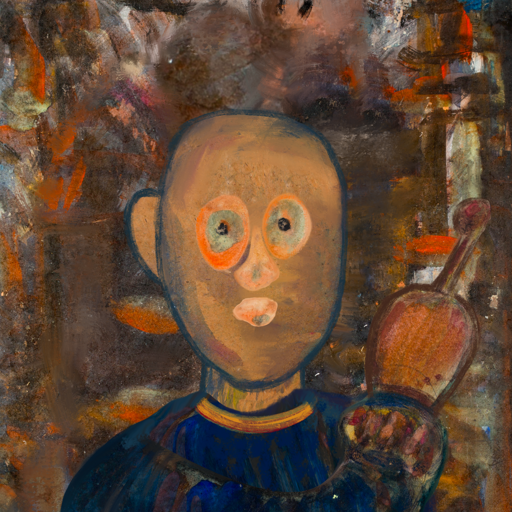
Background: GypsyQueen, Head And Neck Front: In_The_Sun, Face Front: Childish, Bust: Pipe, Hair Front: Blank, Head Accessory: Blank, Second Necklace: Blank, Necklace: Mother_And_Son_Son, Baby: Blank